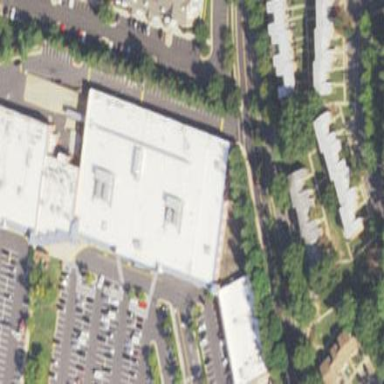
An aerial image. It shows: Retail building housing supermarket.